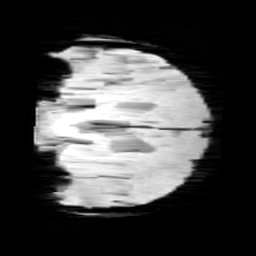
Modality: minIP
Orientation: coronal
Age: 12
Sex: male
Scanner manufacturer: siemens
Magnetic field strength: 3 T
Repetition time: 0.027 s
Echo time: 0.02 s